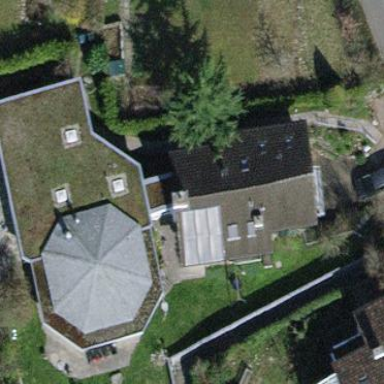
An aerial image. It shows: Detached building with gabled roof.